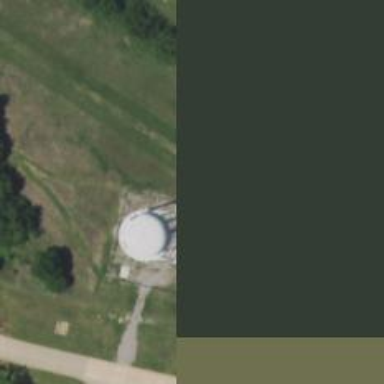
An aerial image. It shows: Water tower that is man-made.